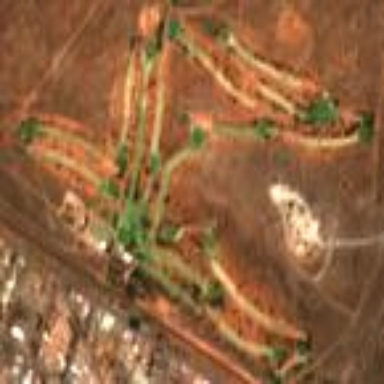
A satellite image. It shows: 18-hole golf course situated within leisure land.